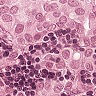
Metastatic tissue present: yes